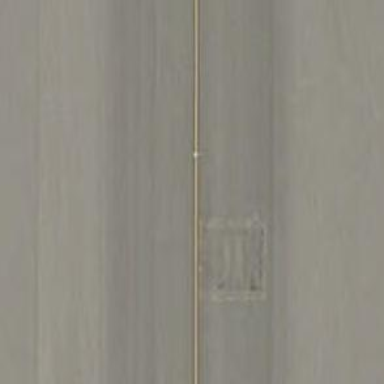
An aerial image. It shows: Image of taxiway at airport.